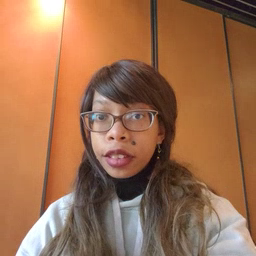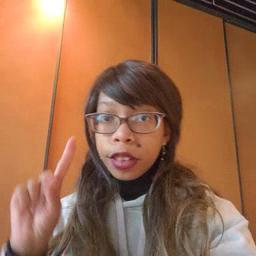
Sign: first